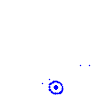
Particle: proton